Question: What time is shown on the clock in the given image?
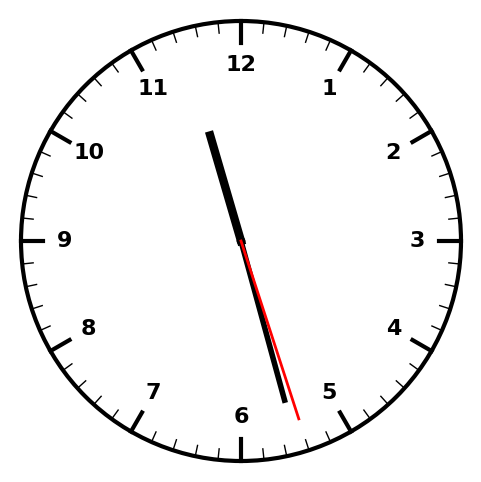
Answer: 11:27:27